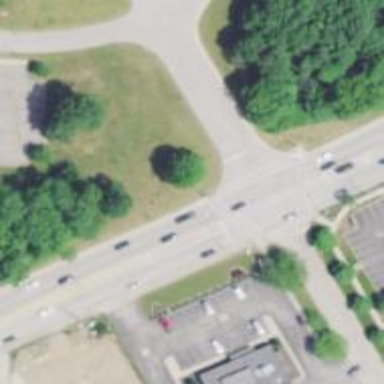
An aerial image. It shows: Marked road crossing.